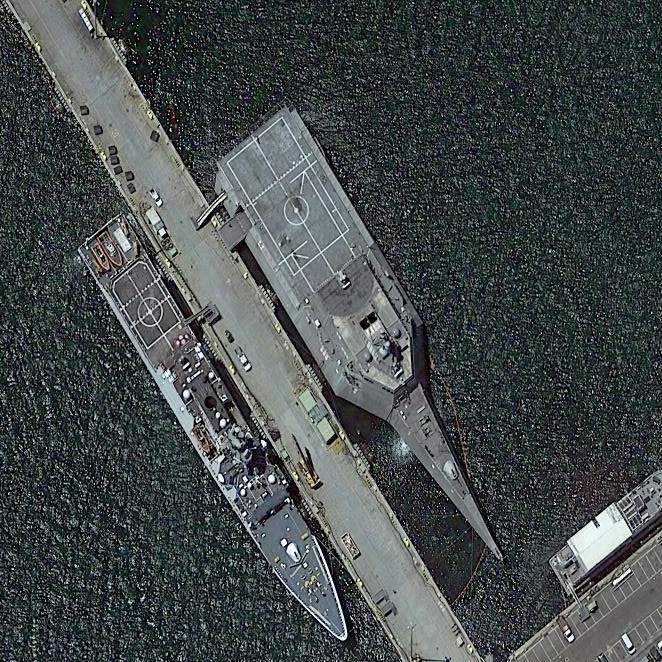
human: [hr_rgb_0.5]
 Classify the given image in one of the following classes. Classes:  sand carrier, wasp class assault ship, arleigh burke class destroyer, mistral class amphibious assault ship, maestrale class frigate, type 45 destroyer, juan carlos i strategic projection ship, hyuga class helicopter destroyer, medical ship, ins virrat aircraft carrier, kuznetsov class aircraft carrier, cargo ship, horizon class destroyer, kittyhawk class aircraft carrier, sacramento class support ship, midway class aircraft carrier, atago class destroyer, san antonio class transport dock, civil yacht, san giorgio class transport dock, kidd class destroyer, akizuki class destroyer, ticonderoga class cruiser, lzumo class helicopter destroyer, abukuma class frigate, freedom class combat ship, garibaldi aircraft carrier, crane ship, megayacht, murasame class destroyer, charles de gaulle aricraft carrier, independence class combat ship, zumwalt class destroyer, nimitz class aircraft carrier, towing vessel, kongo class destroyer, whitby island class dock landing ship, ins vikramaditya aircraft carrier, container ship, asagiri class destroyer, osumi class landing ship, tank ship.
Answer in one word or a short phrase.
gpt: Independence class combat ship